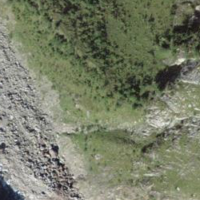
EUNIS habitat code: 23
Species observed at this site:
Cypripedium calceolus